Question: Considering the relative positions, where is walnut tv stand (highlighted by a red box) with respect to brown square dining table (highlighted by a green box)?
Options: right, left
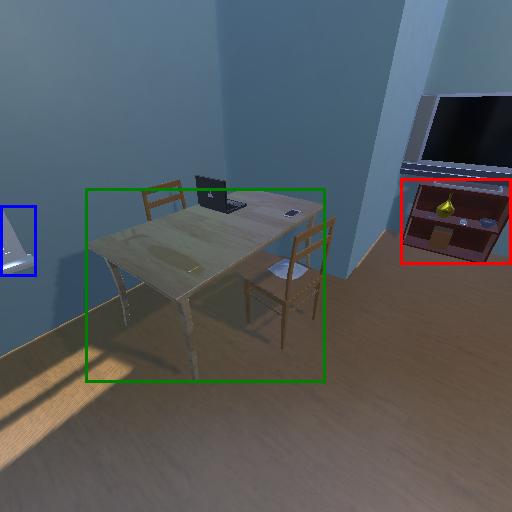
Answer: right